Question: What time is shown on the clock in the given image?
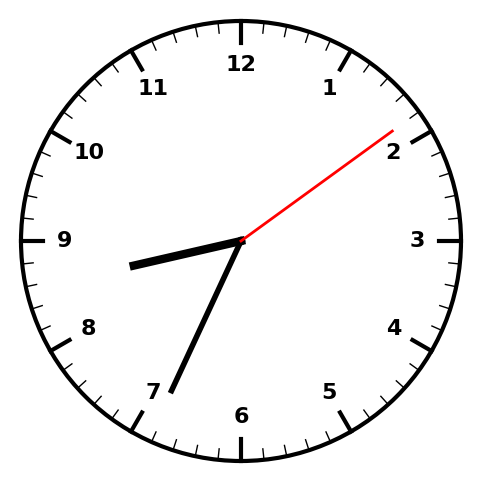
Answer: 08:34:09